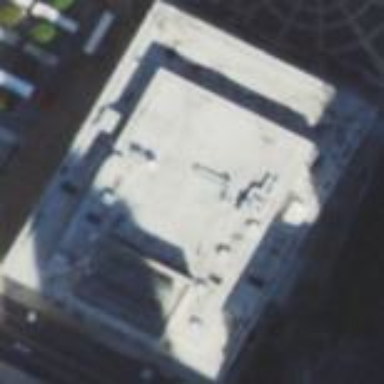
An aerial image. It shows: White civic building that serves as theatre.